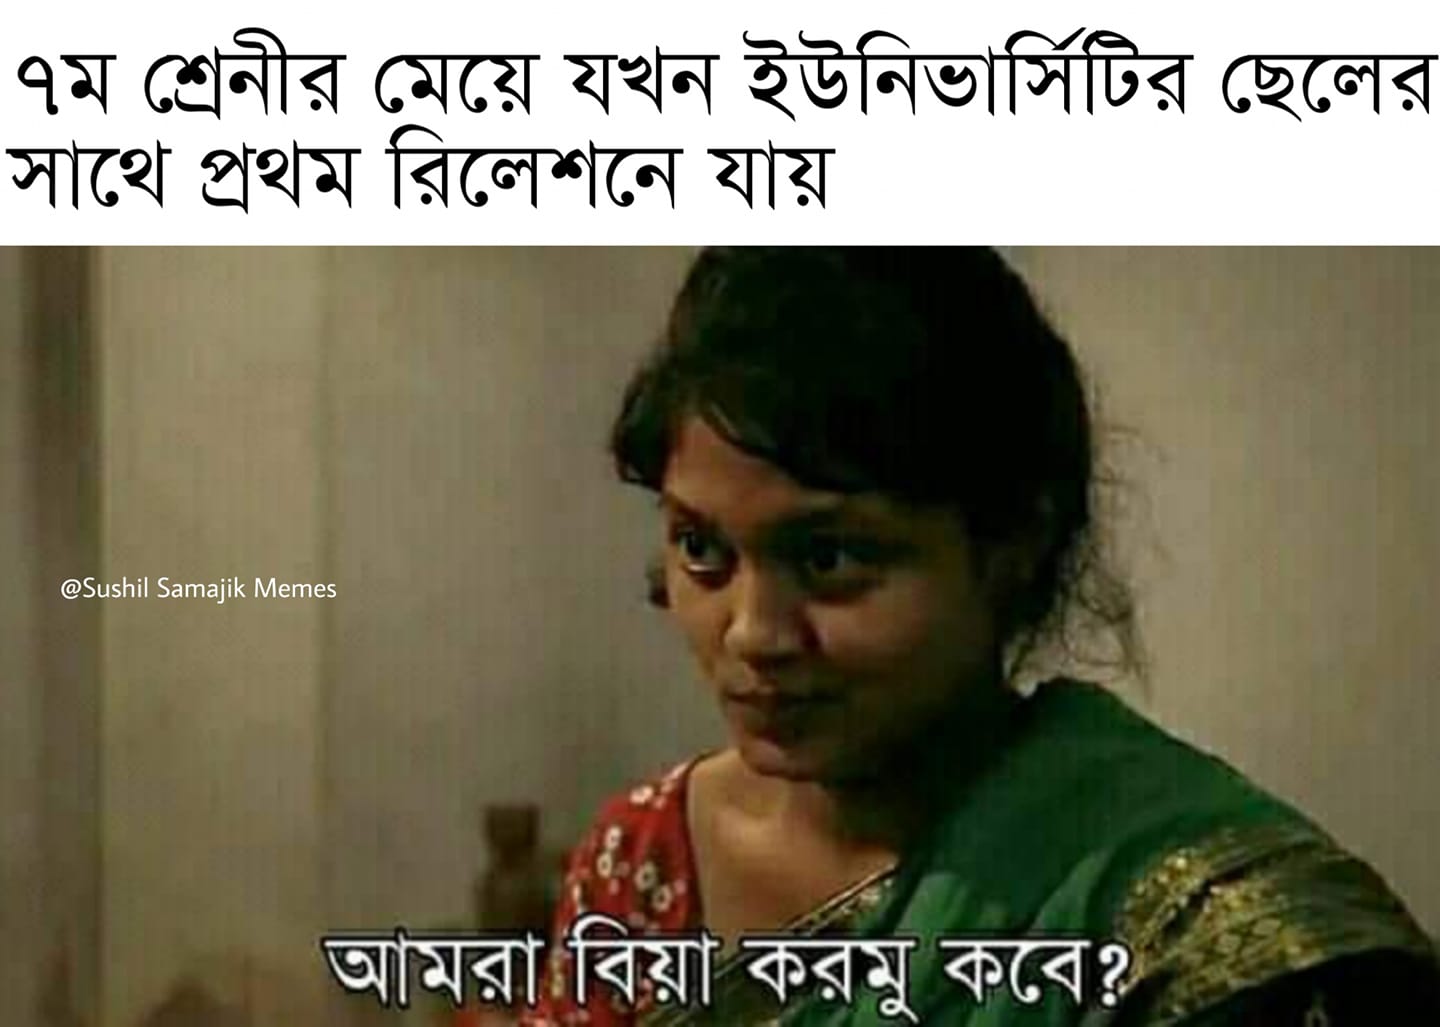
Caption: ৭ম শ্রেনীর মেয়ে যখন ইউনিভার্সিটির ছেলের সাথে প্রথম রিলেশনে যায়     আমরা বিয়া করমু   কবে ?
Label: non-hate